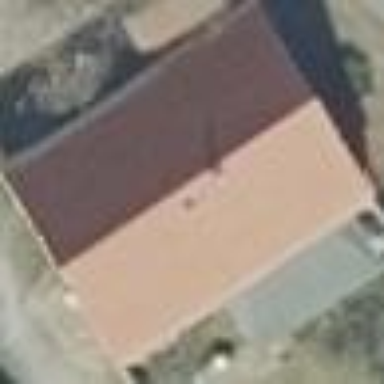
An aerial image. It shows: Detached building with gabled roof made of red roof tiles. The building is white in color.